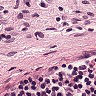
Metastatic tissue present: no